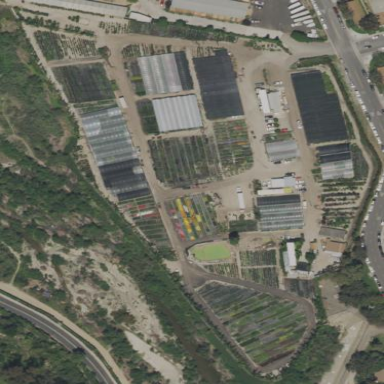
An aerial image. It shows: Unique farmland identified as plant nursery.